Question: I have been trying GWTP for the past couple of weeks and building a small project with it.
Here's the question :
I have a grid widget (attached screenshot) which shows a list of data. On selection of a checkbox of a row and clicking on 'Edit Request', I get into a detail page.
Since I have all the data (model) to be shown in the detail page in the summary screen presenter itself, I don't want to fetch it from the database again.
So, I did the following :
1. On selection and clicking edit request, I get the selected model
2. Make a place request to the detail page
3. Fire an edit event and pass the selected model as parameter.
I understand that I am doing it wrong because when I select an item and hit 'Edit Request', the detail page does not receive the selected item yet. It just shows a with no data filled in (obviously, because the place has been reached much before the event has been fired).
'''
RequestModel selectedItem = getView().getGrid().getSelectionModel().getSelectedItem();
PlaceRequest placeRequest=new PlaceRequest(NameTokens.initiationedit);
getEventBus().fireEvent(new RequestEditEvent(selectedItem, PHASE_INITIATION));
placeManager.revealPlace(placeRequest);
'''
: Instead of firing an event, I could make a placerequest with a parameter of the selected item's 'id' and then override the 'useManualReveal' and the 'prepareFromRequest' to fetch data fresh from database.
But is there a way I could avoid database call for the pre-existing data.
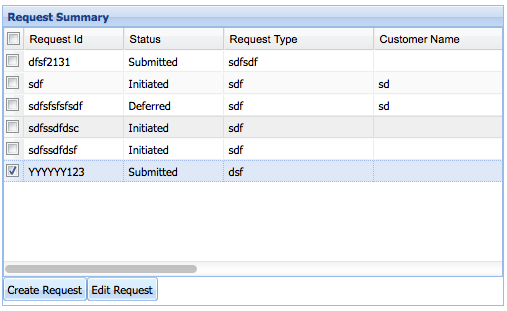
Answer: 1. If you want to keep your current "RequestEditEvent" solution, then make sure to use @ProxyEvent (see http://code.google.com/p/gwt-platform/wiki/GettingStarted?tm=6#Attaching_events_to_proxies).
2. Another possibility may be to invert the direction of the event: In your details presenter, fire an event which requests data from the overview presenter.
3. However, when using the same data across multiple presenters, then it may be a good idea to keep the data in a central model: Create a model class (@Singleton) and inject it everywhere you need it. Then you can make a lookup (by id) from that local model instead of asking the server. In this case, you don't need any events - just the id somewhere, e.g. as a place parameter, or even as a "currentItemId" in the model.